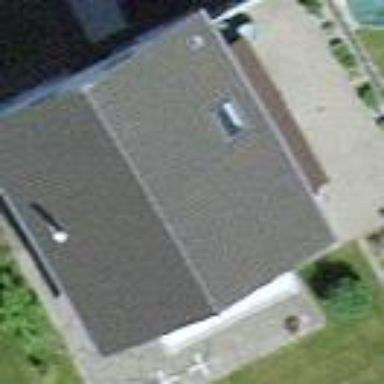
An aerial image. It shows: Simple and straightforward house.